Question: I have a canvas that you can paint on. I need to save it's contents to the server so it can be resumed later.
To do this, I 'xMLHttpReq.send(*)' the 'encodeURIComponent(canvasP.toDataURL())*' via a 'xMLHttpReq.open("POST", url, false);'
In my php script, I take the $_POST and 'base64_decode(json_decode($_POST[data]))' and I save it to a .png file on the server.
NOW, this works fine and dandy if the canvas has a small doodle on it. BUT if the 1600x1200px canvas has a lot of stuff drawn on it, and it's like 600kB in size, my script fails, and I get a 0kB png on my server.
How do I fix this? How can I send a large canvas to the server?
Is the problem a limitation to _POST size? Because, no matter how large the canvas is, I can always download it via a 'window.open(canvasP.toDataURL(), "blabla");'.
This is quite the dilemma for me. Any help will be much appreciated!
[EDIT] The PHP simply receives empty '$_POST[data]' for anything over ~50-something kB...
So the problem has to occur between 'canvasP.toDataURL()' and the POST-ing...
[EDIT2] Browser says "Uploading...(xx%)" until it's "done". SO WHERE DOES THE DATA GO? :C
<URL>
[EDIT4] Mike's answer seems to be right about suhosin
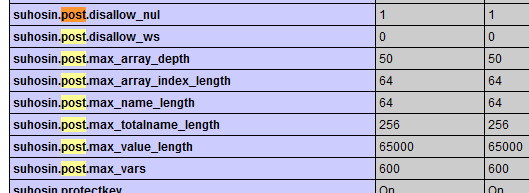
Answer: It sounds very much like your php was compiled with <URL> of length for any post variable with Suhosin is 65000 bytes which is quite close to what you are estimating as your limit.
In fact, your server is sending the 'X-Powered-By' header with a value of 'PHP/5.2.6-1+lenny9'. I googled this package version and on the Debian website they mention it was <URL>.
Since you do not have control over your server configuration, the solution would be to split up the canvas data into multiple variables below the post length limit of your server and then reassemble in PHP. If you check your 'phpinfo()' it should show all these limits.
- Added example code
'''
var canvasData = canvasP.toDataURL();
var length = canvasData.length;
var content = '';
var index = 0;
var limit = 64999;
var l;
while (length > 0) {
if (length <= limit)
l = length;
else
l = limit;
content += '&content[]=' + canvasData.substr(index * limit, l);
length -= l;
index++;
}
xhr.send(content);
'''
I don't believe you need the 'encodeURIComponent()' you have because 'toDataURL()' encodes as base64 which is url safe.
'''
if (!empty($_POST['content']) && is_array($_POST['content']))
{
$content = '';
foreach ($_POST['content'] as $part)
{
$content .= $part;
}
$content = base64_decode($content);
}
'''
Not the most efficient method to do this, but it may help you.
This will still have it's limits with Suhosin, but you will be able to send much more data this way. Looks like you will be limited to 64 parts of 65000 bytes in an array before you will also have to use multiple arrays. However, at that point it will already getting way too large for most people to be uploading often and it would probably be better to send the changes to the image somehow instead of the whole image.